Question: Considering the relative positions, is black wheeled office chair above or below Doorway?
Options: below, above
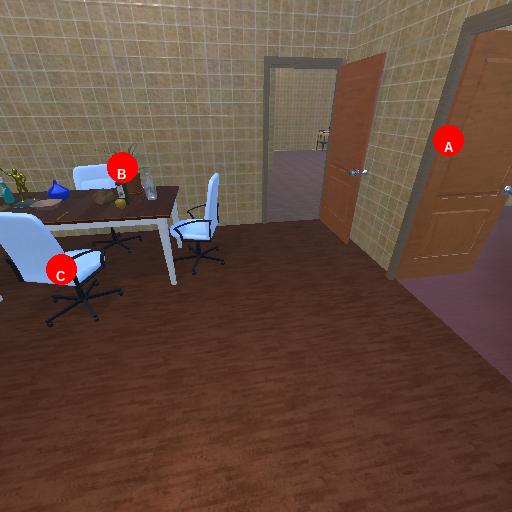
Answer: below